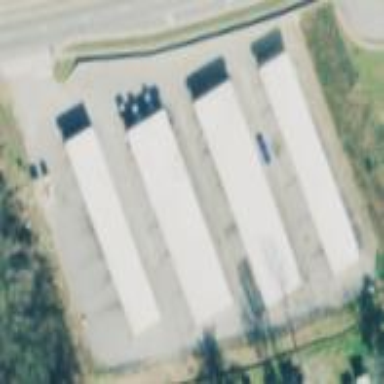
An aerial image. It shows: Storage rental shop.